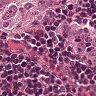
Metastatic tissue present: yes